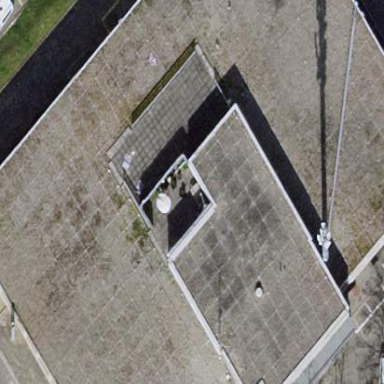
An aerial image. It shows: Service building for telecom utilities.